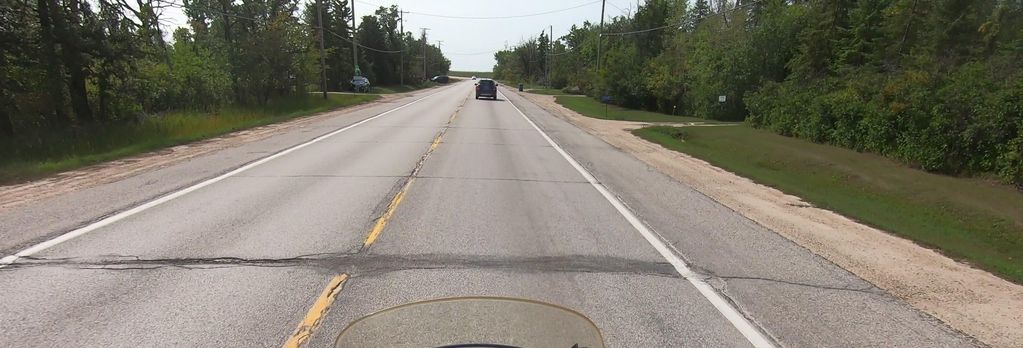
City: winnipeg